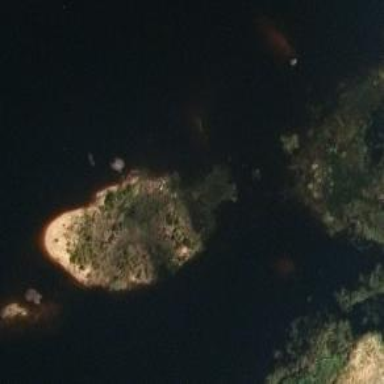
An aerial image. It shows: Islet.